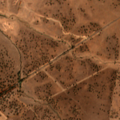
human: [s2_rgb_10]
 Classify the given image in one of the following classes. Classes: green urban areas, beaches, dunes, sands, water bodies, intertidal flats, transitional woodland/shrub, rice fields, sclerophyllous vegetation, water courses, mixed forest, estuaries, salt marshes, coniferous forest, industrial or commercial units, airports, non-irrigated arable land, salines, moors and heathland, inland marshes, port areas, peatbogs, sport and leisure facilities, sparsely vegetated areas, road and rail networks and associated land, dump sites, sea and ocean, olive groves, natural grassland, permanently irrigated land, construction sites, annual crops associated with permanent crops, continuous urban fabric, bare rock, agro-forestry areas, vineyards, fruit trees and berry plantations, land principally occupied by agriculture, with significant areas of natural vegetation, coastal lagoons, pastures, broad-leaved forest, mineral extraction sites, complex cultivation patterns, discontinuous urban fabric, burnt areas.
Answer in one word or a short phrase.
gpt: non-irrigated arable land, pastures, agro-forestry areas